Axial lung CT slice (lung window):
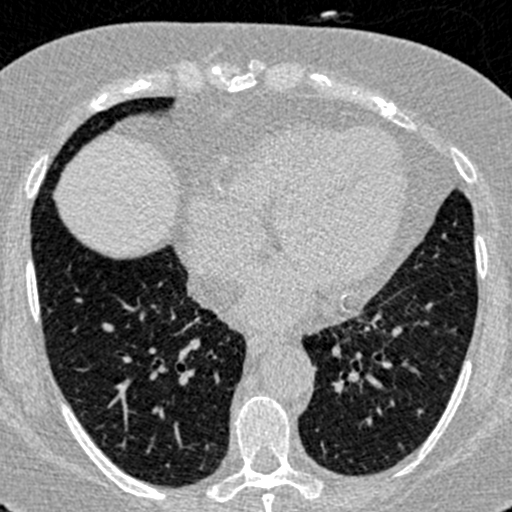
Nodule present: no